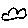
Label: cloud